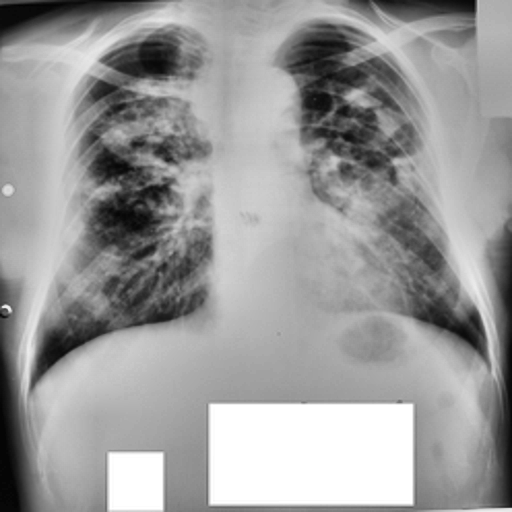
Finding: TUBERCULOSIS